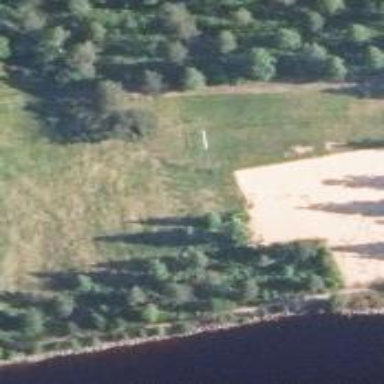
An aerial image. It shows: Sandy pitch designated for beach volleyball.